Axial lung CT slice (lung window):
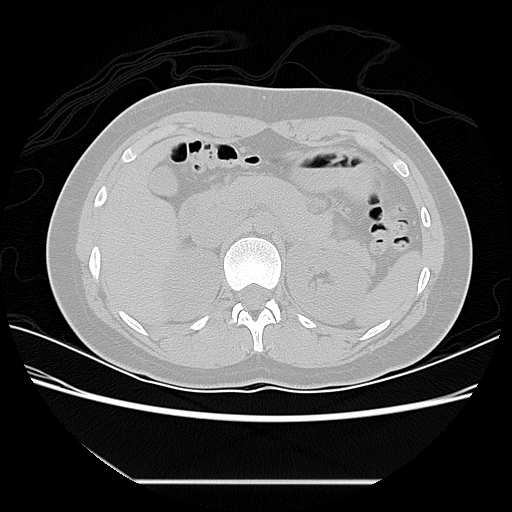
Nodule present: no